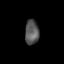
Tissue: lung
Cell type: Epithelial cells
Senescence score: 0.2095
Nuclear area (px): 340
Mean DAPI intensity: 86.121